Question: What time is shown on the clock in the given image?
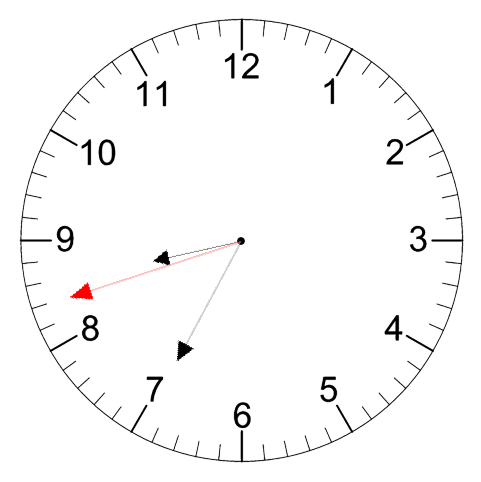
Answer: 08:34:42